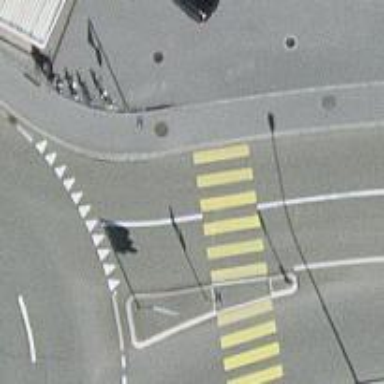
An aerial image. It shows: Uncontrolled zebra crossing on the road.